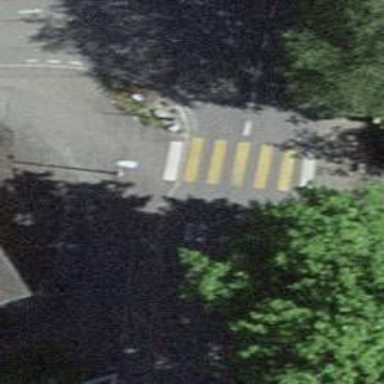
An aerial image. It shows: Public transport stop position.